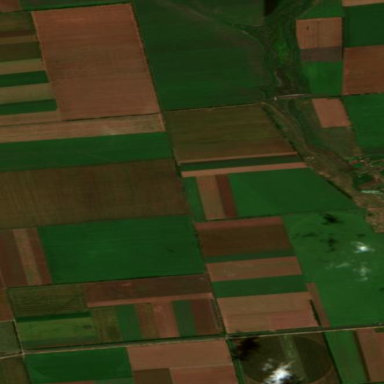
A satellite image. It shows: View of farmland.